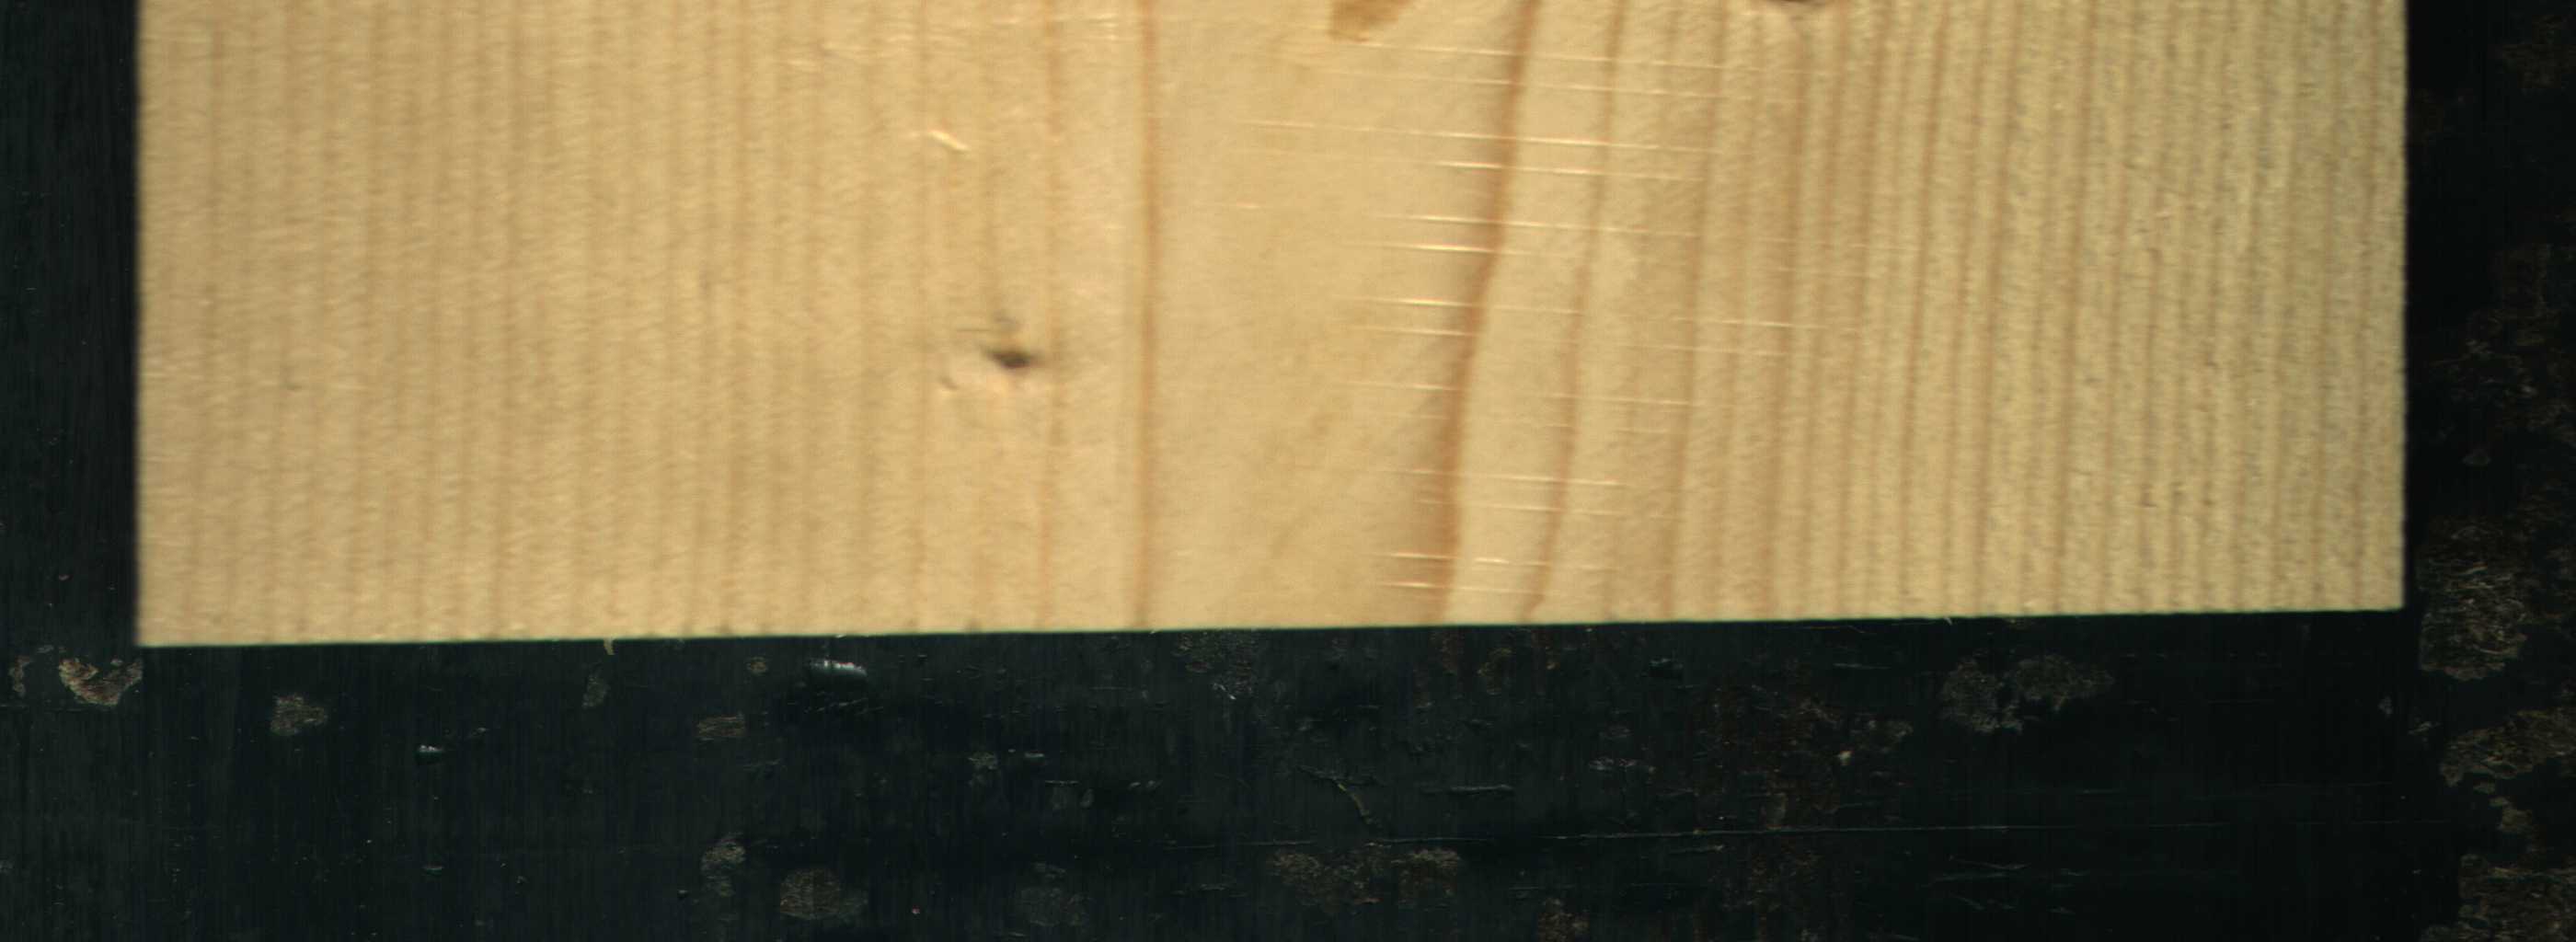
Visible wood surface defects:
Live_Knot